Field crop: maize
Growth stage: 1
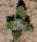
Species: chenopodium